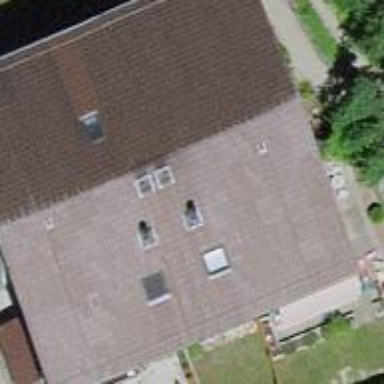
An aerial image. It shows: Building with gabled roof.